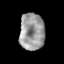
Tissue: prostate
Cell type: T cells
Senescence score: 0.3473
Nuclear area (px): 898
Mean DAPI intensity: 155.313